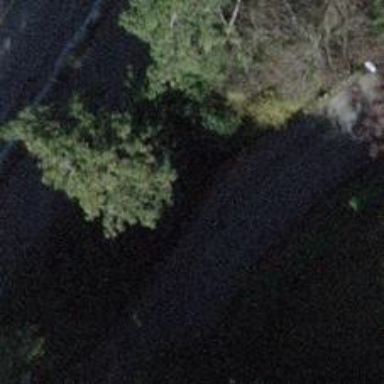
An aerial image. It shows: Road with steps.